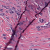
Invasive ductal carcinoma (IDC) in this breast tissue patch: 1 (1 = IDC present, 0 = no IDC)